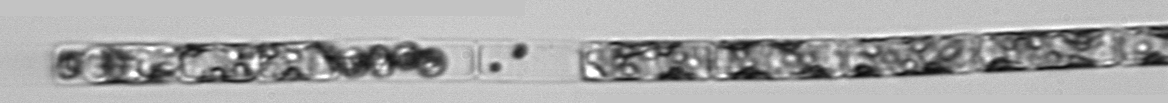
Label: Guinardia_delicatula_TAG_internal_parasite